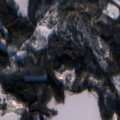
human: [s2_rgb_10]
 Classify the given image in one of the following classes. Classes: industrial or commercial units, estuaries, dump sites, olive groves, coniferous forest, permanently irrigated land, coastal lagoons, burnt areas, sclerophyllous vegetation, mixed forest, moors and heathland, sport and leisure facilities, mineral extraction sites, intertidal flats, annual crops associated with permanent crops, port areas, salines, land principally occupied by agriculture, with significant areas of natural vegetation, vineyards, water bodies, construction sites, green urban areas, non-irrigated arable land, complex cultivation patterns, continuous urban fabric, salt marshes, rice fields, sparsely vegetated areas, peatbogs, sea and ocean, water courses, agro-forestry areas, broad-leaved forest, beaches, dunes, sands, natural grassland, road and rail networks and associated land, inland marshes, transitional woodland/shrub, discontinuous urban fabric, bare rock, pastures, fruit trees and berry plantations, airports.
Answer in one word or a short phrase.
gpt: land principally occupied by agriculture, with significant areas of natural vegetation, coniferous forest, mixed forest, transitional woodland/shrub, water bodies